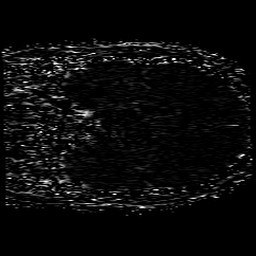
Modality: SWI
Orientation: coronal
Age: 60
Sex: female
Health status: ill
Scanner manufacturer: philips
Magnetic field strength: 3 T
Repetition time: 0.031 s